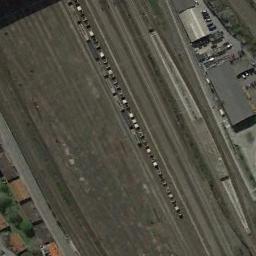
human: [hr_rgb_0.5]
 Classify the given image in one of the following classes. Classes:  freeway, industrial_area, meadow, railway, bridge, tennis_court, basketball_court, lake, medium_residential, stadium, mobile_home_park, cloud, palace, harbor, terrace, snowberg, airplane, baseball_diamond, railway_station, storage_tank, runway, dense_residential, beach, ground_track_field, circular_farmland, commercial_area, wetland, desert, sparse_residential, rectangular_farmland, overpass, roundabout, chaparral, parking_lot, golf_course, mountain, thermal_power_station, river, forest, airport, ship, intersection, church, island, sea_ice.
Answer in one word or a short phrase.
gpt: railway